Question: In my company, we have a stupid firewall. It block all itunes.apple.com sites and to publish an app, we have to use our internet. To publish a app, we have to go in this screen in Organizer and press "Share"

Was asked me: what things you have to unblock to publish an app? With my limited knowledge I use the Wireshark and discovery that the program first access the site:
'''
http://contentdelivery.itunes.apple.com:443
'''
But and after, there are a special port, or a magic thing that the firewall can block? Or it have to unblock only site with 'itunes.apple.com' for http and https? I really don't know find it :(
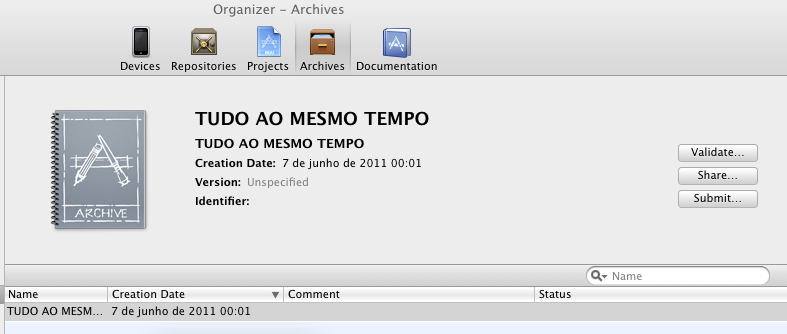
Answer: I'd try something like <URL> to find out, it will pop up a box every time a program tries to access something on the internet - giving you the address and port number.
I find it pretty useful for this and testing connectivity issues in debugging.